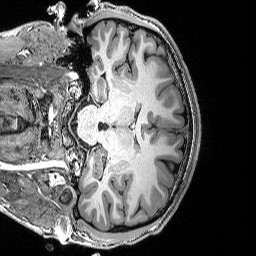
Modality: T1w
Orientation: coronal
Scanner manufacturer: siemens
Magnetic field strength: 3 T
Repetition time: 2.53 s
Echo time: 0.0033 s